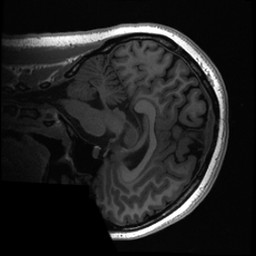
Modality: T1w
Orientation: sagittal
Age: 18
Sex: female